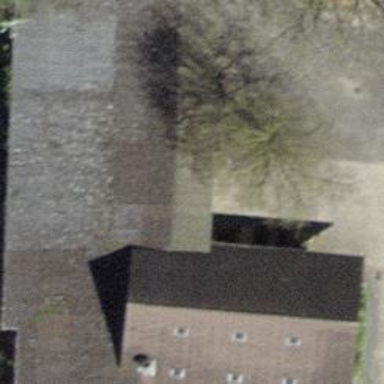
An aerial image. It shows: Shed.